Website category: movie
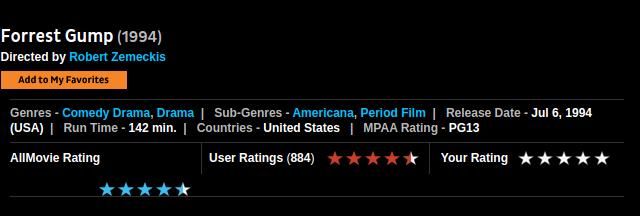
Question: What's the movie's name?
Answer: Forrest Gump

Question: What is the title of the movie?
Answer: Forrest Gump

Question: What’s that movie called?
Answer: Forrest Gump

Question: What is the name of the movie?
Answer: Forrest Gump

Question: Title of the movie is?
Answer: Forrest Gump

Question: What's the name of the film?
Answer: Forrest Gump

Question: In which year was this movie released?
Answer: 1994

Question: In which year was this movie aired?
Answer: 1994

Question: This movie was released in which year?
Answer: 1994

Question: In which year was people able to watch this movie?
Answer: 1994

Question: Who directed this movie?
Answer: Robert Zemeckis

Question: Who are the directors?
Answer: Robert Zemeckis

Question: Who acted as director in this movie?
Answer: Robert Zemeckis

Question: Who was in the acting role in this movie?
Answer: Robert Zemeckis

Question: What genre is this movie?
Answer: Comedy Drama , Drama

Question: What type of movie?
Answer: Comedy Drama , Drama

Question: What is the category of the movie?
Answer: Comedy Drama , Drama

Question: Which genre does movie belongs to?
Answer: Comedy Drama , Drama

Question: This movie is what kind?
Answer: Comedy Drama , Drama

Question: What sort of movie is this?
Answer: Comedy Drama , Drama

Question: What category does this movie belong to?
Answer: Comedy Drama , Drama

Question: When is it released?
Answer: Jul 6, 1994 (USA)

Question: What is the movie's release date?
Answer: Jul 6, 1994 (USA)

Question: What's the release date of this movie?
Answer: Jul 6, 1994 (USA)

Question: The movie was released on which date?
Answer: Jul 6, 1994 (USA)

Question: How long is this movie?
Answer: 142 min.

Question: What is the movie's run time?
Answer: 142 min.

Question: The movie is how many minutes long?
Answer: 142 min.

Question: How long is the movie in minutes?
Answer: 142 min.

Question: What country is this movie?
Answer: United States

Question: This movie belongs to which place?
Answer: United States

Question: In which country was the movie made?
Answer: United States

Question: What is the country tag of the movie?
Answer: United States

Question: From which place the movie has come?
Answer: United States